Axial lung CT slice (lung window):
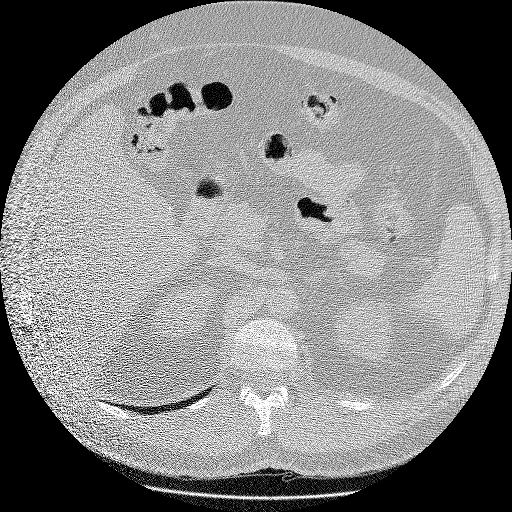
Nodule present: no